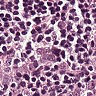
Metastatic tissue present: yes